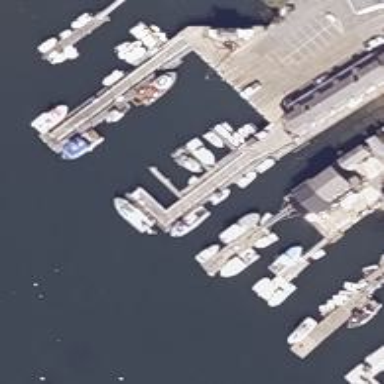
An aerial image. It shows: Man-made pier.